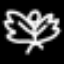
Label: angel